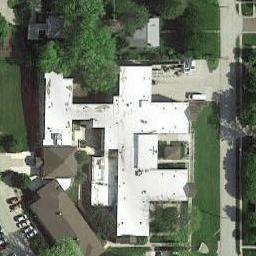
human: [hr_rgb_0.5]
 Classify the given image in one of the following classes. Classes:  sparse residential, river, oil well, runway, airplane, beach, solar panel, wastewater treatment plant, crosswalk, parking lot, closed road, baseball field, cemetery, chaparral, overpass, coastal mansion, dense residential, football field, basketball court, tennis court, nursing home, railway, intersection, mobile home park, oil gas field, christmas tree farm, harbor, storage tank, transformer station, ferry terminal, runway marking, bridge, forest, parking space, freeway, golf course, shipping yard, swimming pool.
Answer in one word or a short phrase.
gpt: nursing home